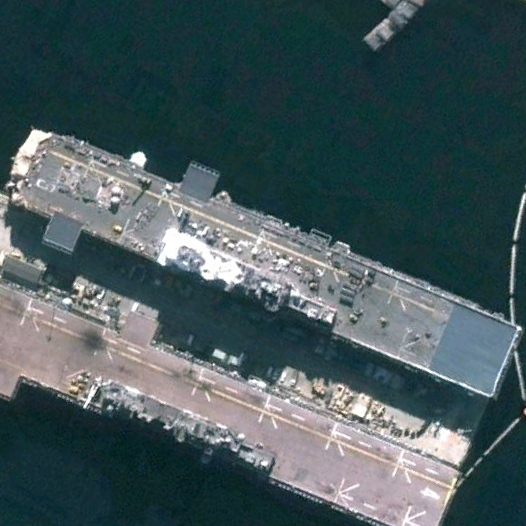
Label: assault